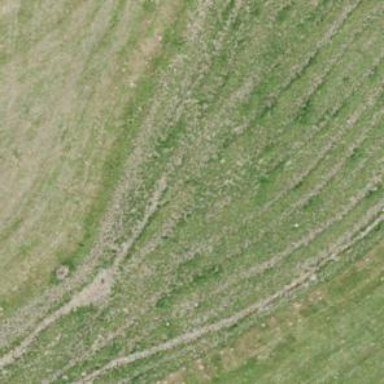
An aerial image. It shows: Path covered with grass.